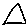
Label: triangle